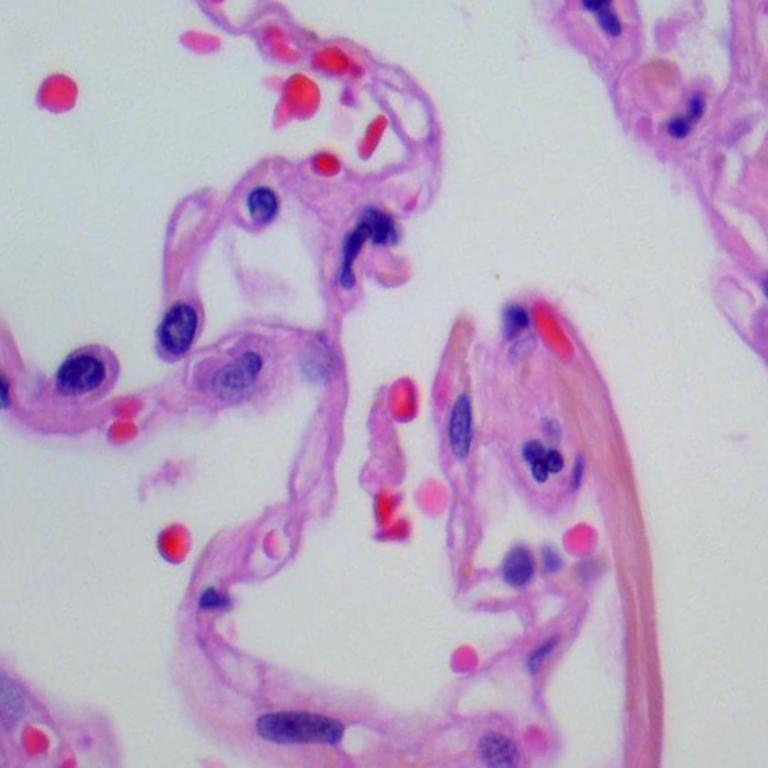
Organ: lung
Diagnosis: benign